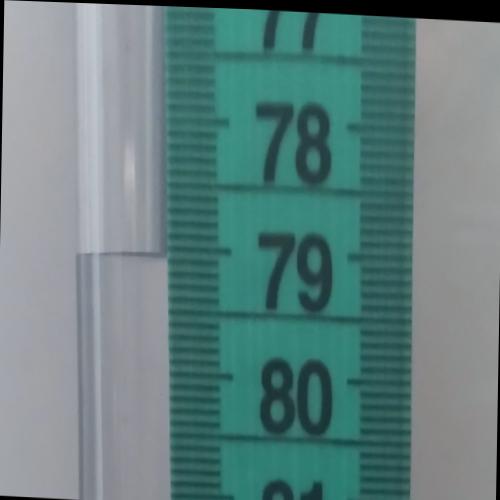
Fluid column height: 79.1 cm